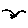
Label: bird